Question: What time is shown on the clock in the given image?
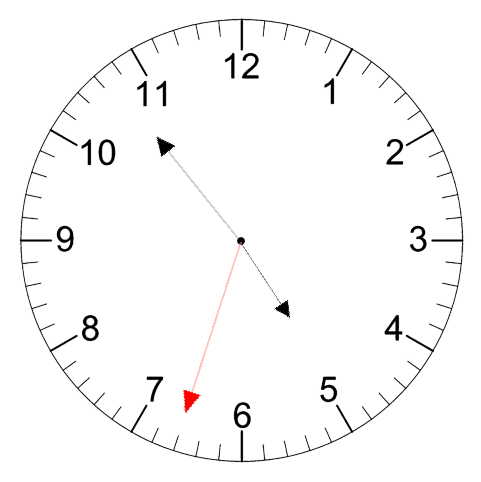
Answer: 04:53:33